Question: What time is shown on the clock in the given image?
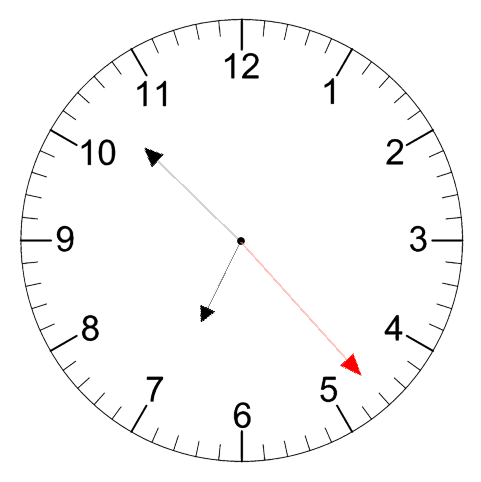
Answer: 06:52:23